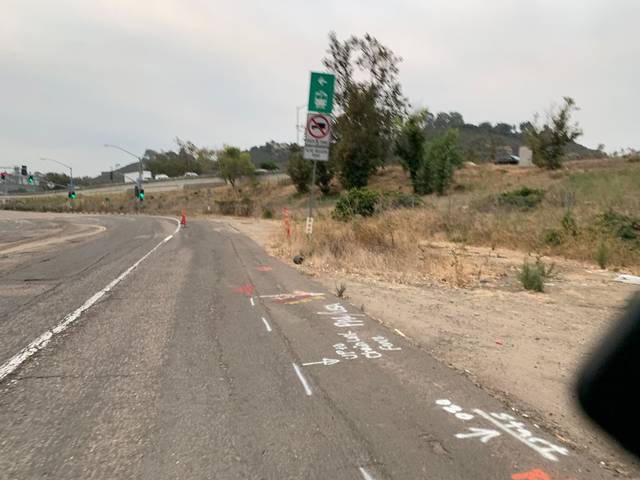
Region: United States
Coordinates: 32.78, -117.111